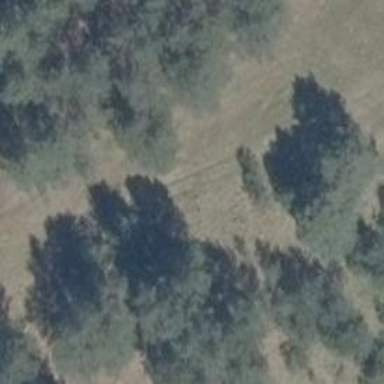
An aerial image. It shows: Grassy track road with grade 4 track type.